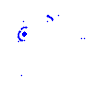
Particle: pion